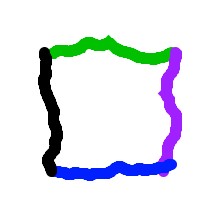
Shape: square